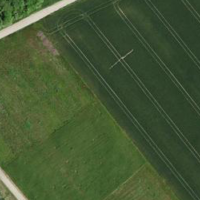
EUNIS habitat code: 52
Species observed at this site:
Anthus pratensis
Saxicola rubicola